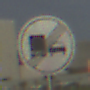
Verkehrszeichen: EndeUeberholverbotKraftfahrzeuge
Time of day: MorningAfternoon
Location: Outdoor (Suburban)
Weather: PartlyCloudy
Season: NotSpecified
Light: Natural